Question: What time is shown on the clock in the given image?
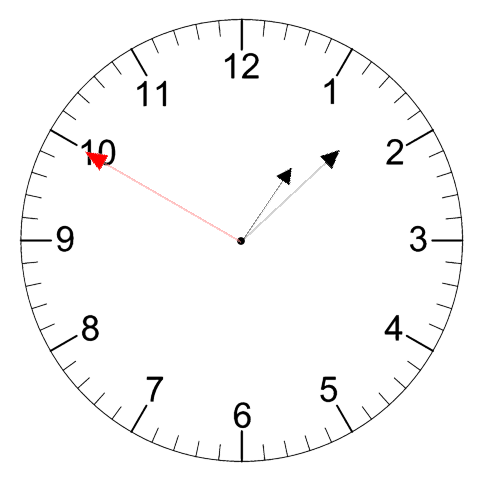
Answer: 01:07:50